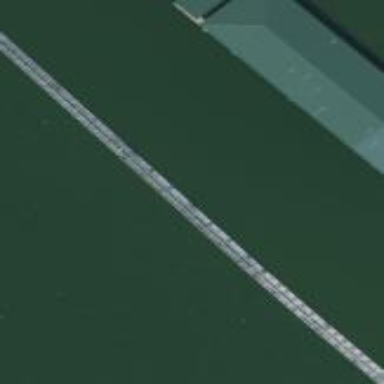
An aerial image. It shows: Breakwater structure.